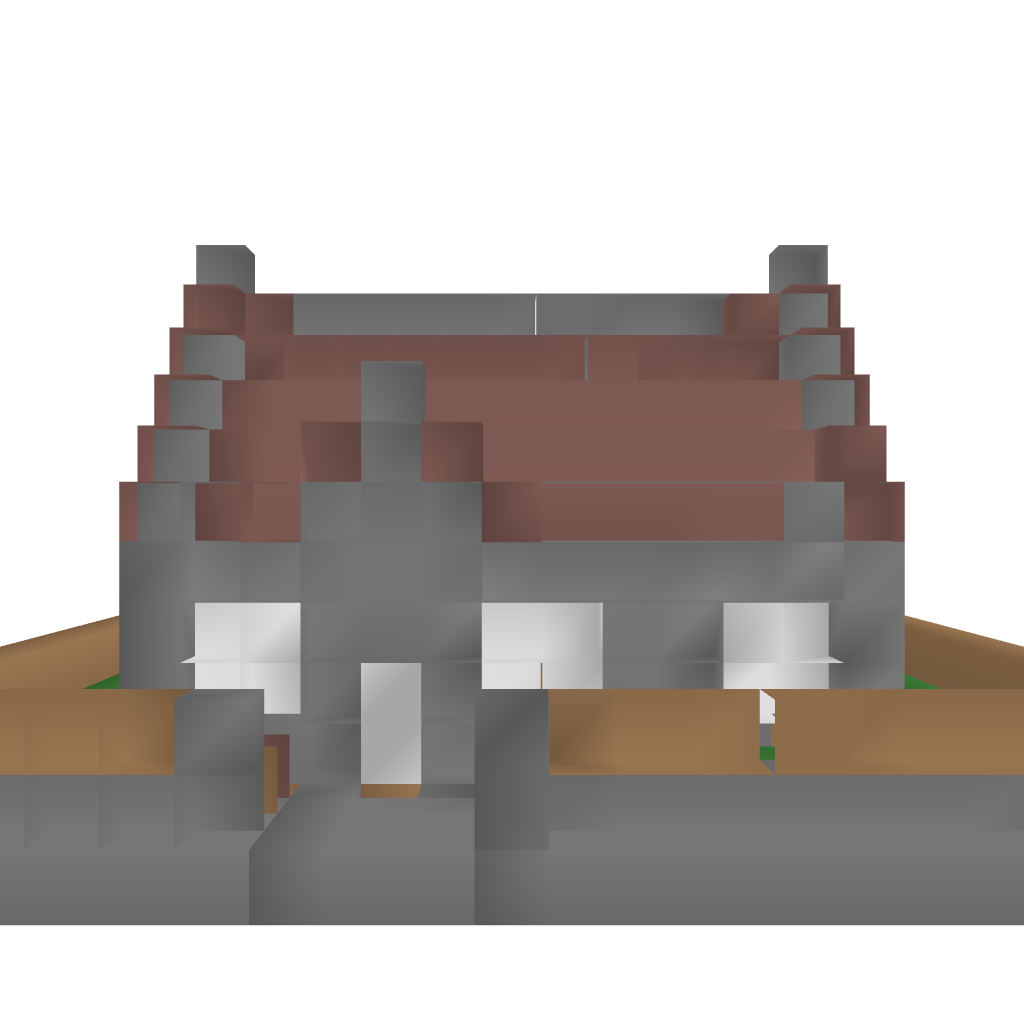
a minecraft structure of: Storage House good quality